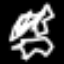
Label: octagon